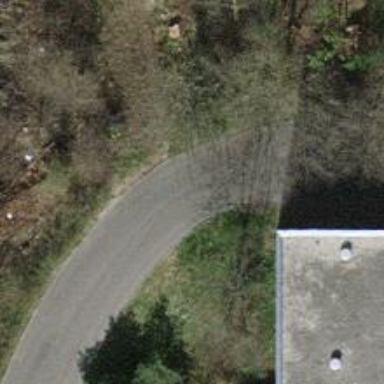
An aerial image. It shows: Asphalt alley designated as service road.